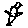
Label: bird